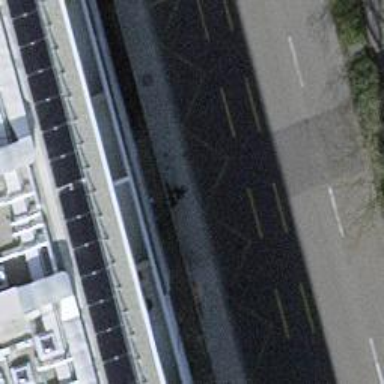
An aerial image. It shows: Sidewalk with asphalt surface leading to public transport platform. The platform has shelter.